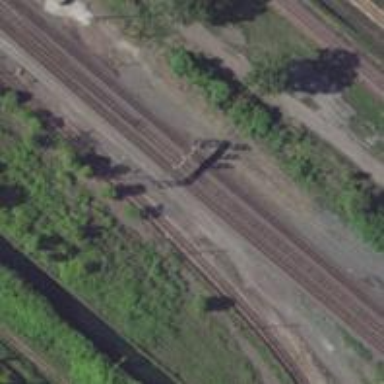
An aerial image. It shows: Railway signal.